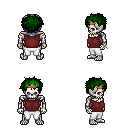
a pixel art fantasy rpg character, male body template, skeleton, maroon sleeveless shirt, white pants, green bedhead hairstyle, bronze tiara, bracelets, four views (front, back, left, right), 2x2 character sprite sheet, small pixel art, hard edges, no anti-aliasing